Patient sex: F
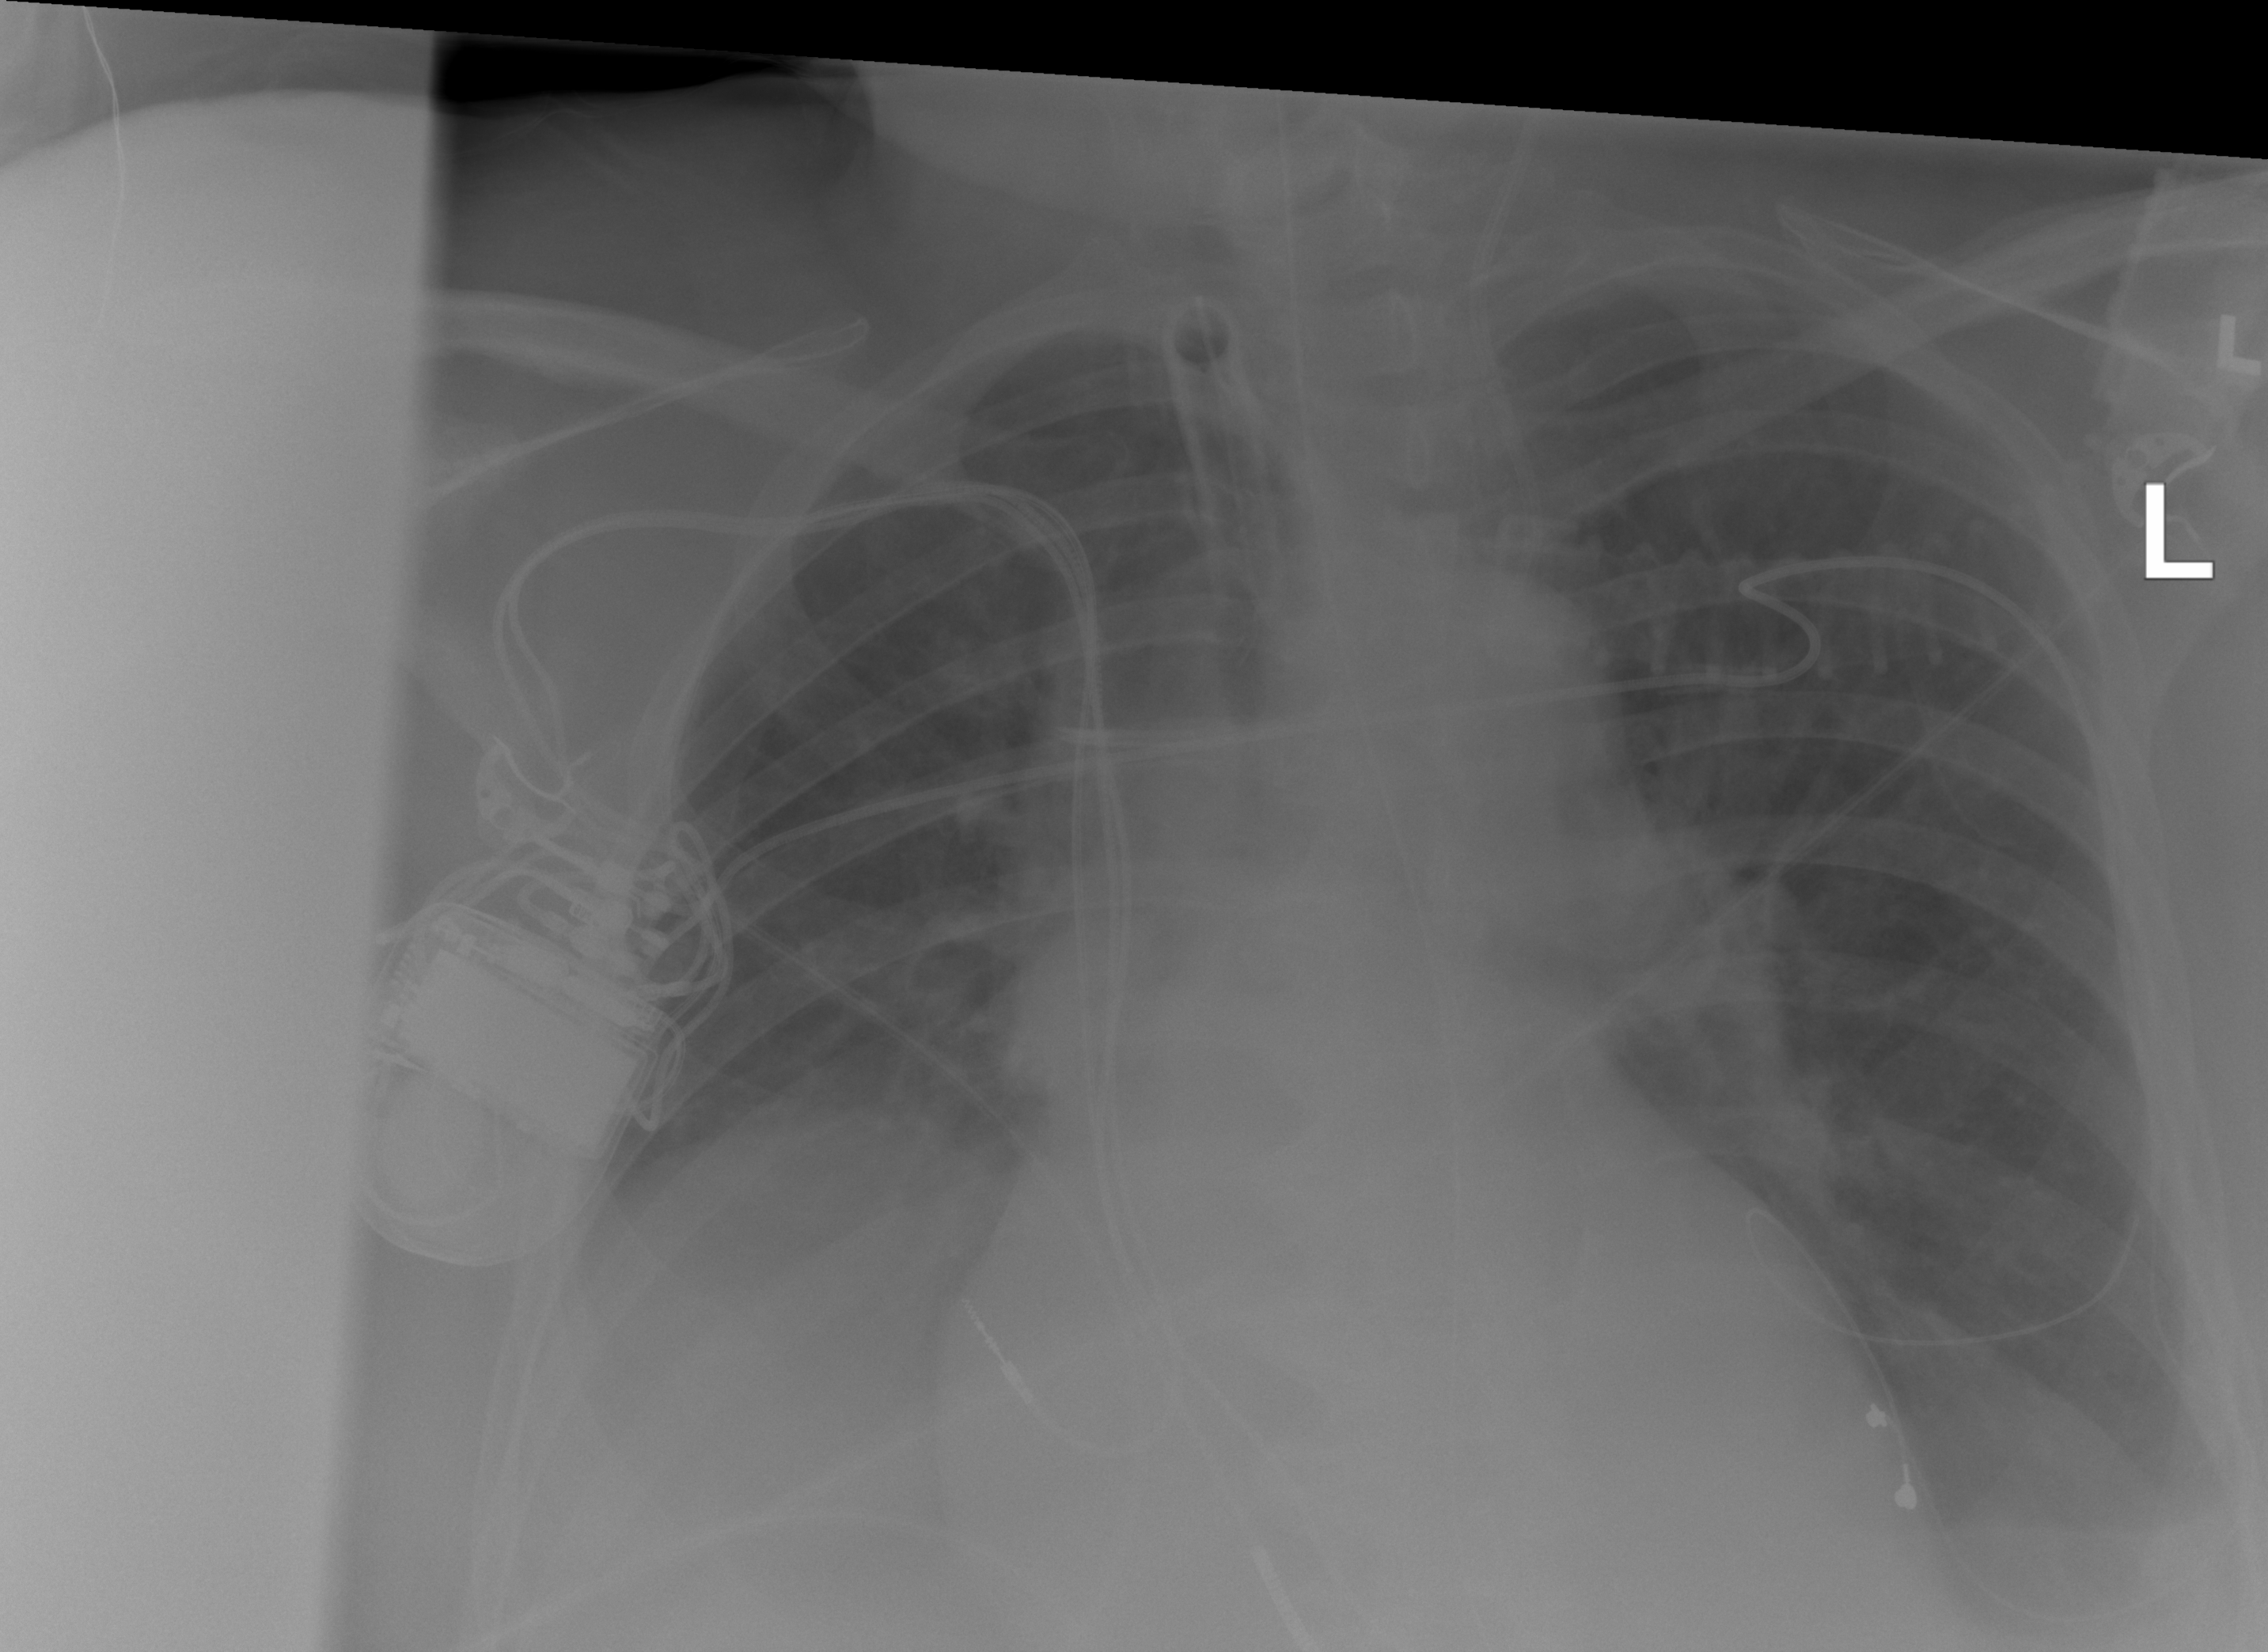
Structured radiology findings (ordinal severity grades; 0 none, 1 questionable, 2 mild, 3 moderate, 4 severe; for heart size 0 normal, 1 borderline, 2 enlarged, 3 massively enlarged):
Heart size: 3
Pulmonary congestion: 0
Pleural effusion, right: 2
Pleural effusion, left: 2
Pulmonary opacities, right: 0
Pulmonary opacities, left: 0
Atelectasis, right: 2
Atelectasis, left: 2